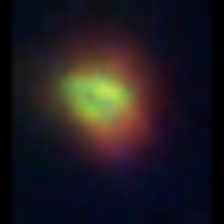
Taxon: NanoPlankton
Group: Other